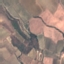
Land use / land cover class: PermanentCrop